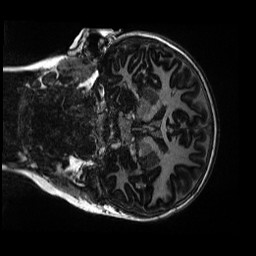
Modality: MP2RAGE
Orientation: coronal
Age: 10
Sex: female
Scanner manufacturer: siemens
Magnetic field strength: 3 T
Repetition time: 4 s
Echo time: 0.00303 s